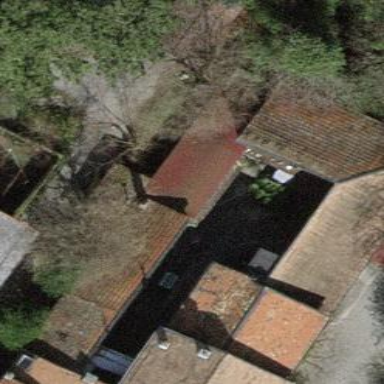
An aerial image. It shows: View of roof of building.